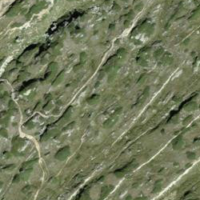
EUNIS habitat code: 26
Species observed at this site:
Manica rubida
Cicindela campestris
Issoria lathonia
Phyllopertha horticola
Hoplia argentea